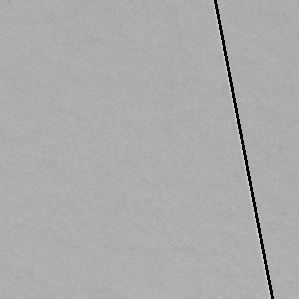
Label: frost